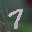
Label: 7